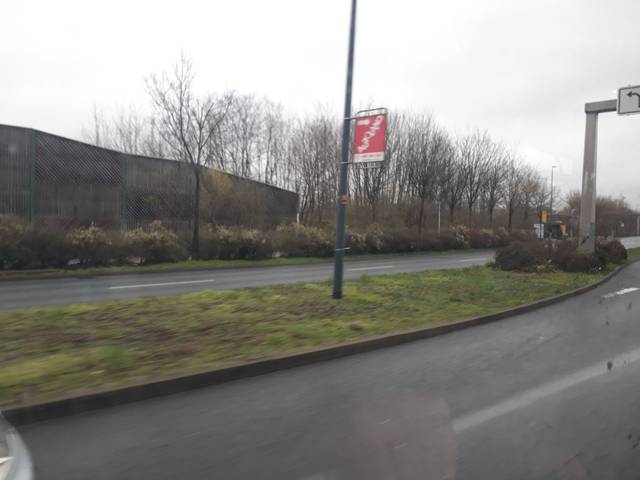
Region: Germany
Coordinates: 51.002, 13.793